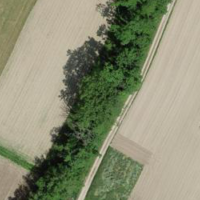
EUNIS habitat code: 52
Species observed at this site:
Lamium galeobdolon